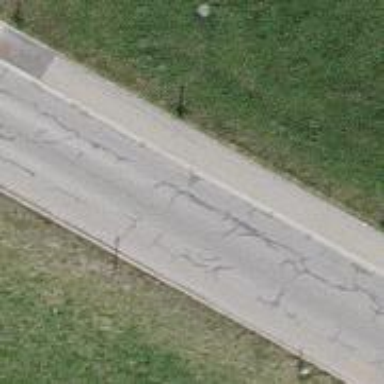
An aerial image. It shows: Sidewalk along the footway.